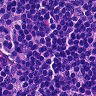
Metastatic tissue present: no